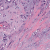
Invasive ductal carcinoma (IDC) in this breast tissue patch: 1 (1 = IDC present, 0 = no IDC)